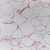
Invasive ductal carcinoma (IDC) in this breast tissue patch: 0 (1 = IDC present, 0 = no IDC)